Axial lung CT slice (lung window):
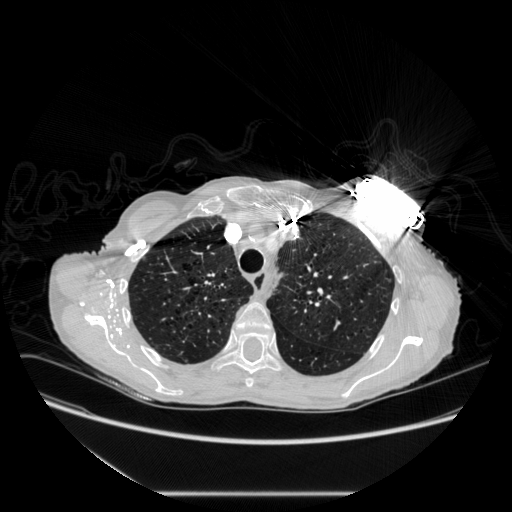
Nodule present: no